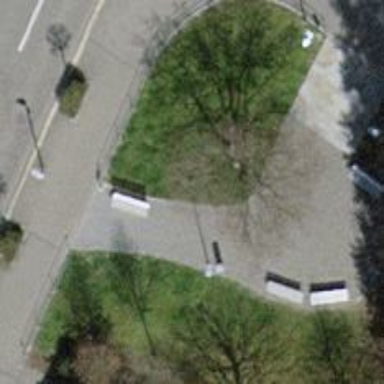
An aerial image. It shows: Bench.